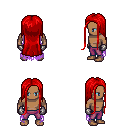
a pixel art fantasy rpg character, male body template, human, dark skin, maroon tattered cape, magenta pants, red extra-long hairstyle, metal gloves, four views (front, back, left, right), 2x2 character sprite sheet, small pixel art, hard edges, no anti-aliasing